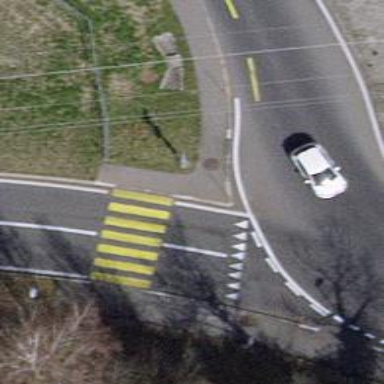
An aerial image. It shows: Uncontrolled road crossing.